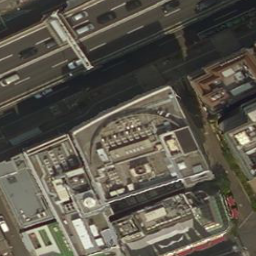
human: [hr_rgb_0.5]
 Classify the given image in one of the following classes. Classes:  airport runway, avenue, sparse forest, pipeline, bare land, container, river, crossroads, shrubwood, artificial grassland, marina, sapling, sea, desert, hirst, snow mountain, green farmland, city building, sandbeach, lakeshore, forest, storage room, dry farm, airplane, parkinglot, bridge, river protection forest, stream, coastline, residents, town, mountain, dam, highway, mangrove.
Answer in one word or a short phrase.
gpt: city building